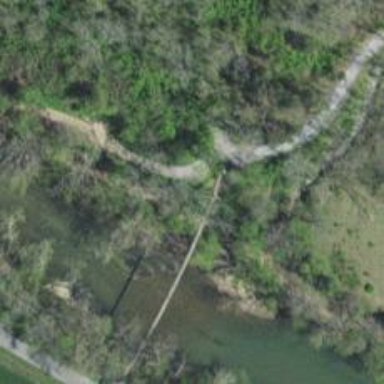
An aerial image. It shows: Footway road that crosses over on simple suspension bridge.